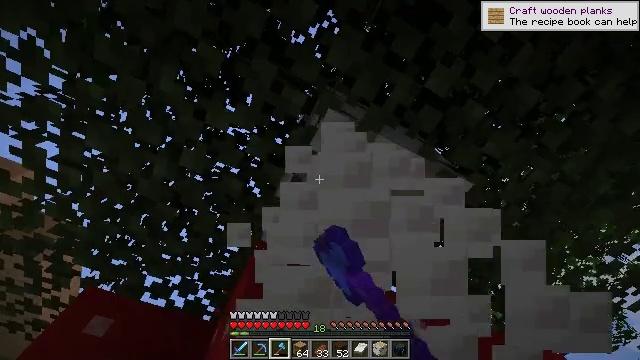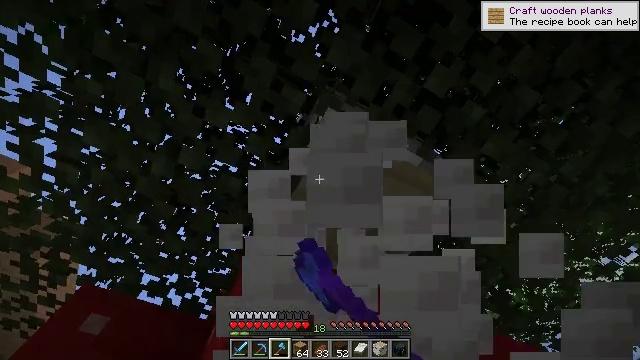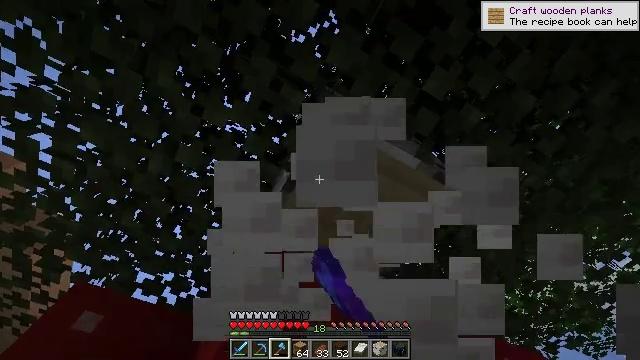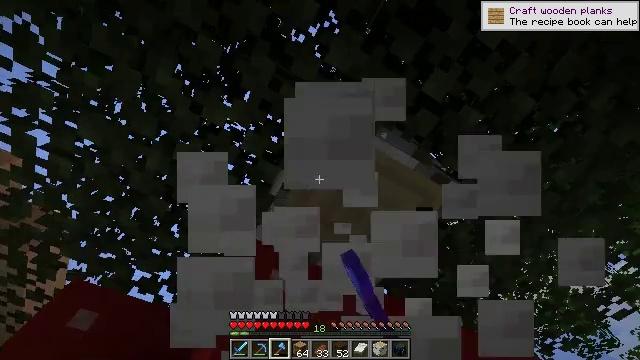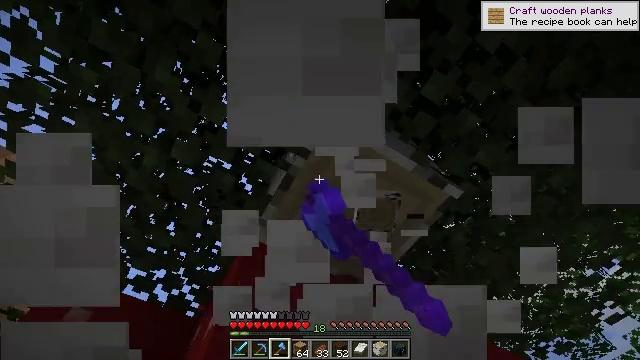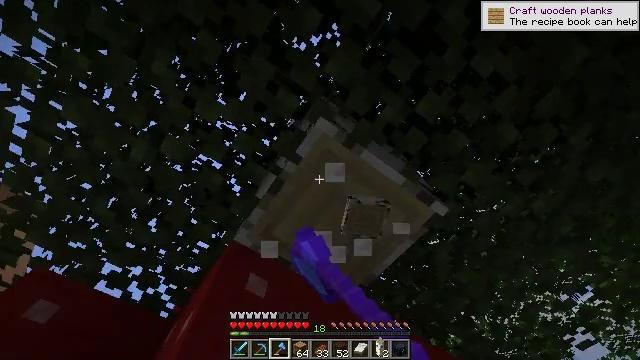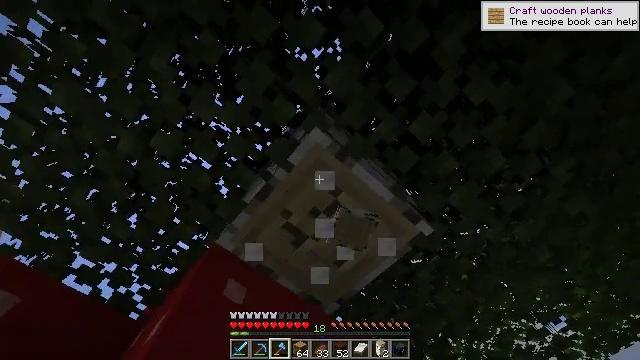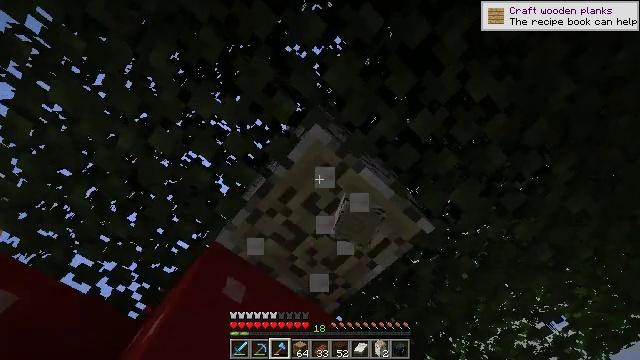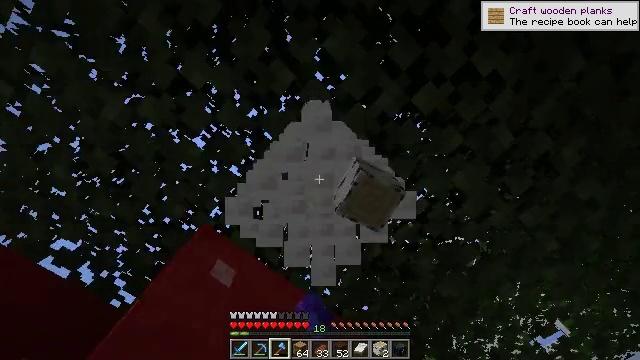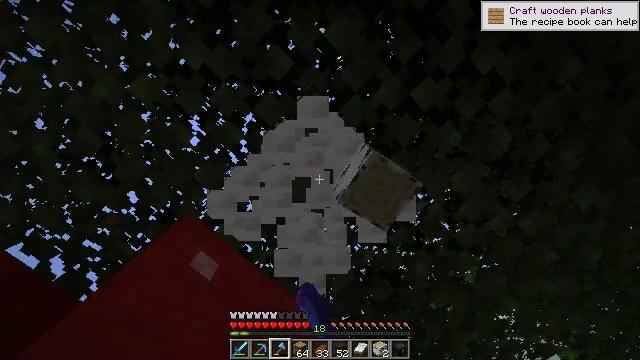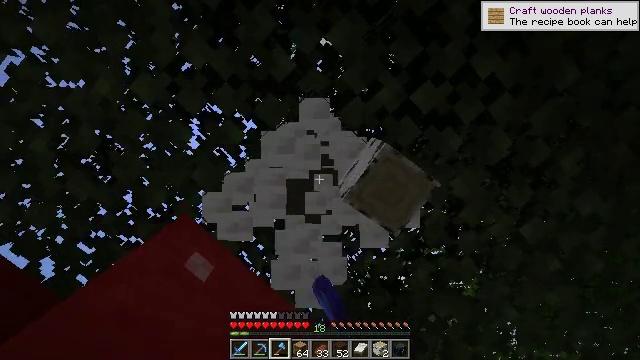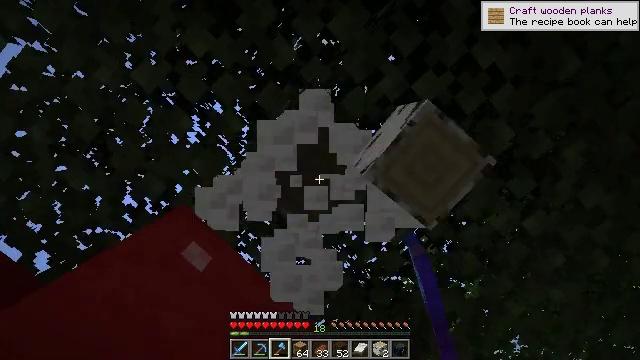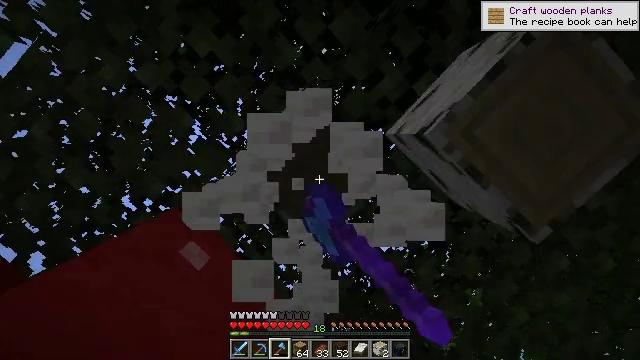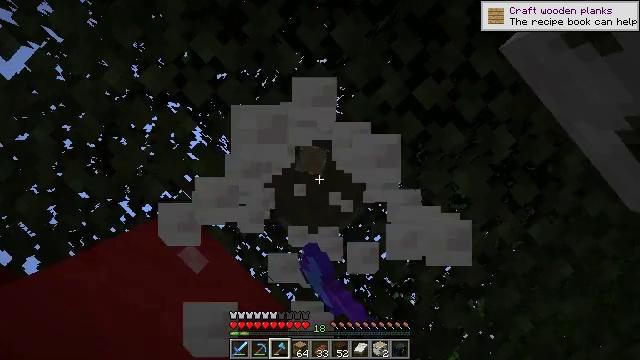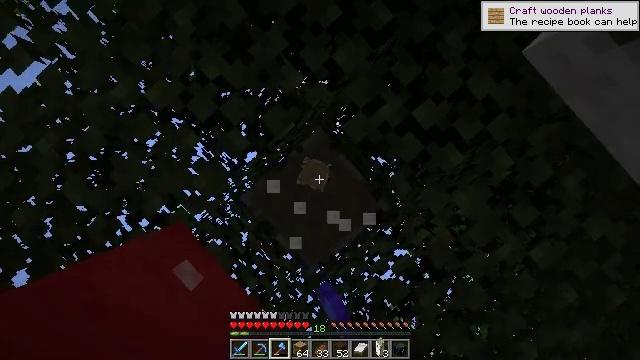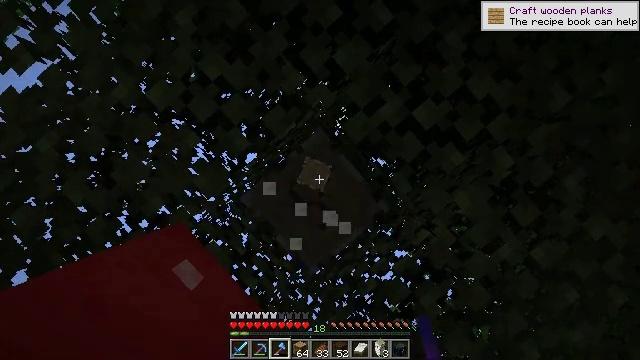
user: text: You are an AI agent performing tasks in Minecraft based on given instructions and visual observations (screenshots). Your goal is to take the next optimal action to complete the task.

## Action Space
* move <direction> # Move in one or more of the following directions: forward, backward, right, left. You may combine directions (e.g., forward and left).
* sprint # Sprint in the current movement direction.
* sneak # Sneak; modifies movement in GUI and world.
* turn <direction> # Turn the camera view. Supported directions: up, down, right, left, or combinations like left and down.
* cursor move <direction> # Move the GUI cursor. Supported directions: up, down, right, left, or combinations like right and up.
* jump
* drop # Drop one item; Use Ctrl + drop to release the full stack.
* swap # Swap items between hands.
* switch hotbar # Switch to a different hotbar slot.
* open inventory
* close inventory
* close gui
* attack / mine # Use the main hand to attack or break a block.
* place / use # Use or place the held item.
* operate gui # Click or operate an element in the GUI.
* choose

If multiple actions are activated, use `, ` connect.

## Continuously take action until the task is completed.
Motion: motion action
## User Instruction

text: Mine the birch log from the tree.
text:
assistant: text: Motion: attack / mine
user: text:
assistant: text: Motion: turn right, attack / mine
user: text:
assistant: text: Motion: attack / mine
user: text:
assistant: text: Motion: turn right, attack / mine
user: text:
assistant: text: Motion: turn right and up, attack / mine
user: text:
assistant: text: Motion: turn right and up, attack / mine
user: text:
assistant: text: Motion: move forward, attack / mine
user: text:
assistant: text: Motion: move forward, turn right and up, attack / mine
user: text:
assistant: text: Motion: move forward, turn right and up, attack / mine
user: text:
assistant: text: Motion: turn right and up, attack / mine
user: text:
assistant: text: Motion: turn up, attack / mine
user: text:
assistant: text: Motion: turn up, attack / mine
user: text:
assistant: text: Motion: turn up, attack / mine
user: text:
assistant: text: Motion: turn right and up, attack / mine
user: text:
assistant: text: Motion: attack / mine
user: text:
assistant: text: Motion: attack / mine
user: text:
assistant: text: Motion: attack / mine
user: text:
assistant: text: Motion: attack / mine
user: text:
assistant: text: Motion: attack / mine
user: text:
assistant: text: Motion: attack / mine
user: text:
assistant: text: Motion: attack / mine
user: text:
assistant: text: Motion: attack / mine
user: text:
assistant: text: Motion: attack / mine
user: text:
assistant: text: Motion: attack / mine
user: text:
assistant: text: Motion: attack / mine
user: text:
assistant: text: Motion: no_op
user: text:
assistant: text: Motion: no_op
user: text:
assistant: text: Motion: no_op
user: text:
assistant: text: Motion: no_op
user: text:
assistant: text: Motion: no_op